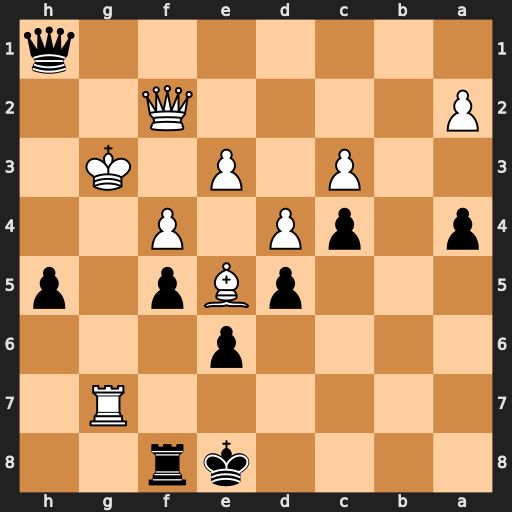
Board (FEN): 4kr2/6R1/4p3/3pBp1p/p1pP1P2/2P1P1K1/P4Q2/7q
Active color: b
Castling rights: -
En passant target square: -
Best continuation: h4#